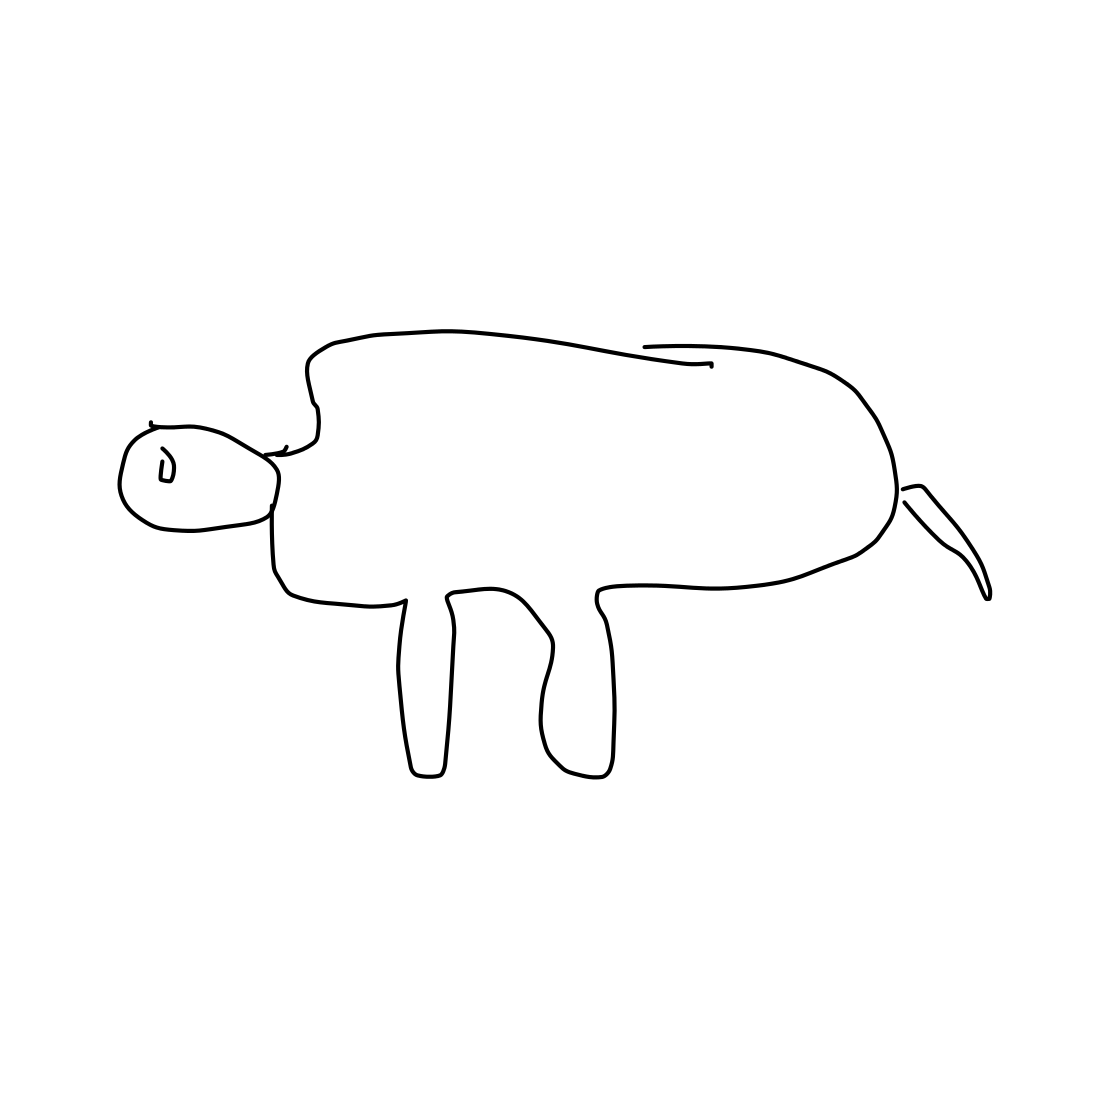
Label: cow